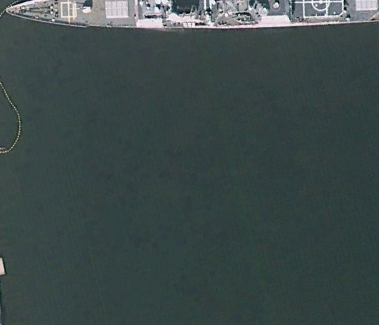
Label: Ticonderoga-class_cruiser